Question: Let me explain clearly now,
I have a tabbarcontoller in the viewcontroller which is the main view controller of the single view application project.
I added a tabbarcontroller to the viewcontroller as the subview. In the tabbarcontroller, I added two navigation controllers like below image,

I have added three(named First, Second, Third) more viewcontrollers as new file.
If I navigate from one viewcontroller to other in the first tab using below code,
'''
third = [[Third alloc] initWithNibName:@"Third" bundle:[NSBundle mainBundle]];
[self.navigationController pushViewController:third animated:YES];
'''
Then I switch to second tab by clicking the tab below the tabbarcontroller.
and then
If I switch to next tab(first tab) by clicking a button in third view controller using,
'''
-(IBAction)switchtab
{
vc.tabctrl.selectedIndex=0;
//vc is the main viewcontroller to which the tabbarcontoller(tabctrl) added as subview
}
'''
After switching to next tab, there I should poptorootviewcontroller, I tried below code
'''
-(IBAction)switchtab
{
vc.tabctrl.selectedIndex=0;
[vc.tabctrl.navigationController popToViewController:[self.navigationController.viewControllers objectAtIndex:0] animated:YES];
}
'''
But it jumps to next tab but popToViewController not working, any suggestions?
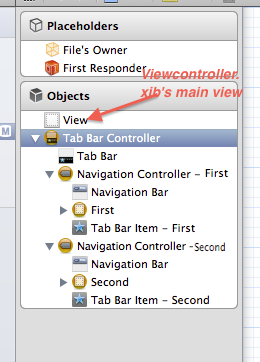
Answer: I did not understand the whole structure here, but I have realised that you are using different controllers to push the vc "third" and to pop to root. Can you try:
'''
[self.navigationController popToViewController:[self.navigationController.viewControllers objectAtIndex:0] animated:YES];
'''
in the same class you are using to push the "third"?
Edit: Another option, can you try this:
'''
-(IBAction)switchtab
{
vc.tabctrl.selectedIndex=0;
[(UINavigationController*)vc.tabctrl.selectedViewController popToRootViewControllerAnimated:YES];
}
'''